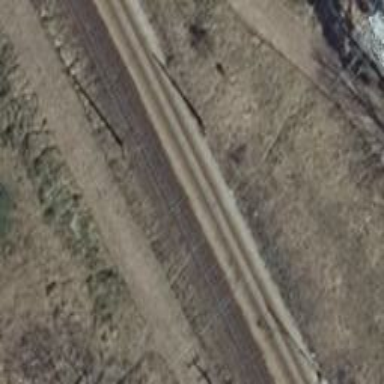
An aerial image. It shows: Railway track with contact line for electrification.